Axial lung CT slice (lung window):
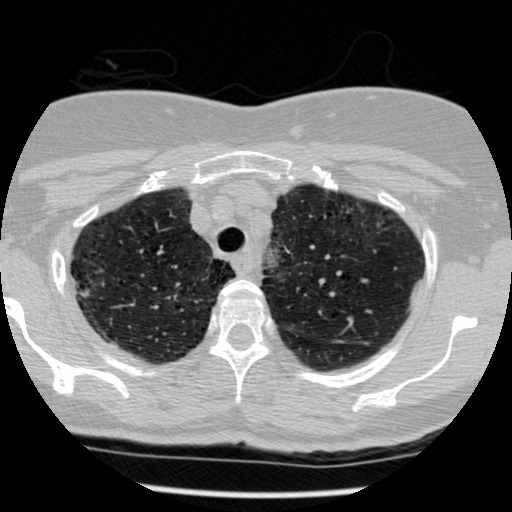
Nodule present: yes
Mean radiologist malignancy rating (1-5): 2